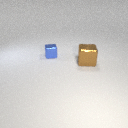
large brown metal cube to the right of small blue metal cube